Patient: sex M, age 53
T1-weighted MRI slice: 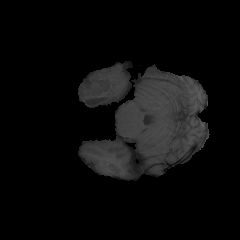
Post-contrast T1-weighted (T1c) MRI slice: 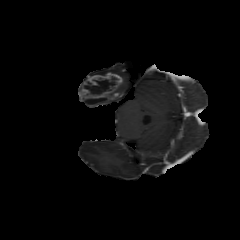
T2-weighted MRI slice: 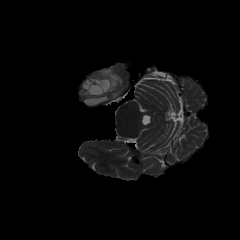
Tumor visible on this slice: yes
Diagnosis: Glioblastoma, IDH-wildtype
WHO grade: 4